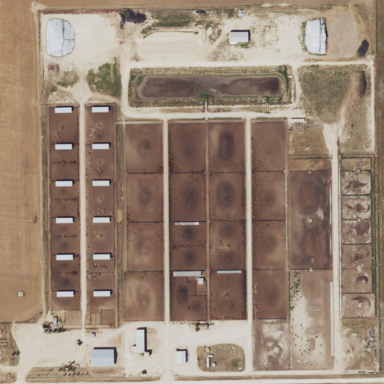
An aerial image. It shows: Feedlot within farmyard.